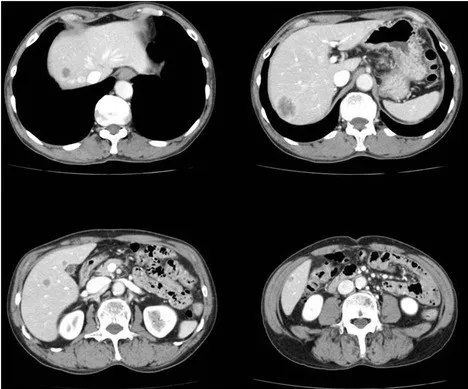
CT scan of this patient, showing multiple liver metastases in the liver.
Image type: radiology (ct)